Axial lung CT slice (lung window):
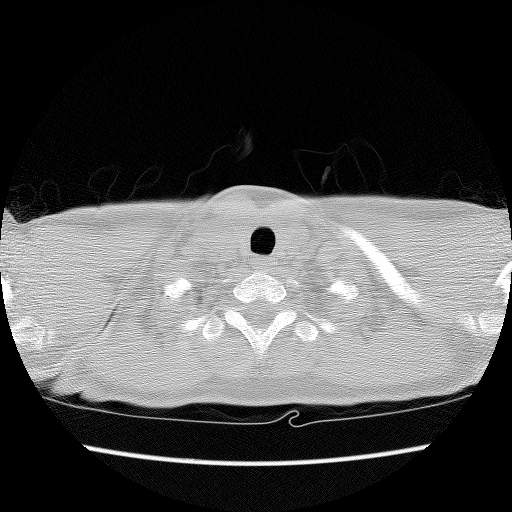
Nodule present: no